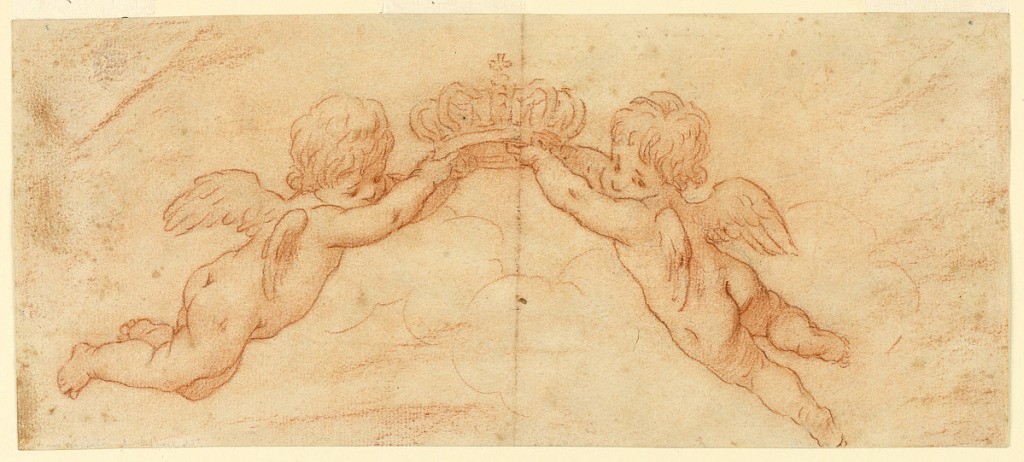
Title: Putti with Crown
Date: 1650–1850
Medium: Red chalk on paper
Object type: Drawing
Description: Two putti flying among clouds carrying a crown decorated with a cross.